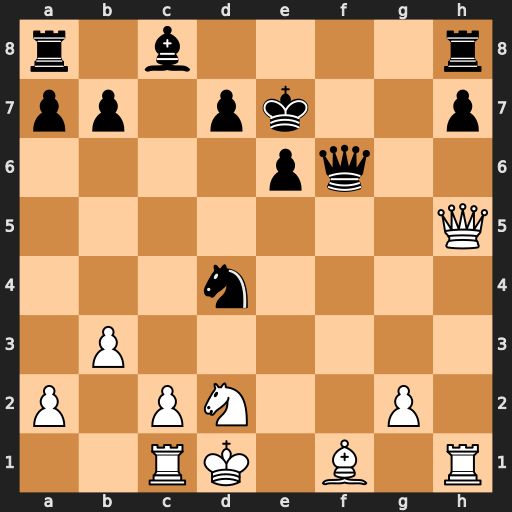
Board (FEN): r1b4r/pp1pk2p/4pq2/7Q/3n4/1P6/P1PN2P1/2RK1B1R
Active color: w
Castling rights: -
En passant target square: -
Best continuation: Ne4 Qf4 Qc5+ d6 Qxd4